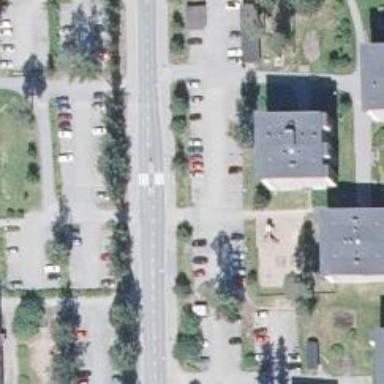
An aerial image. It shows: Unmarked road crossing.